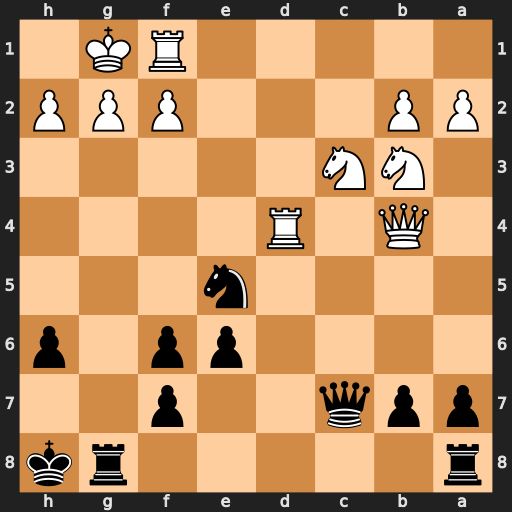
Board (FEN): r5rk/ppq2p2/4pp1p/4n3/1Q1R4/1NN5/PP3PPP/5RK1
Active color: b
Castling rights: -
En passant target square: -
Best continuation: Nf3+ Kh1 Qxh2#